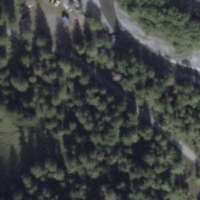
EUNIS habitat code: 23
Species observed at this site:
Caltha palustris
Cypripedium calceolus